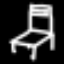
Label: chair